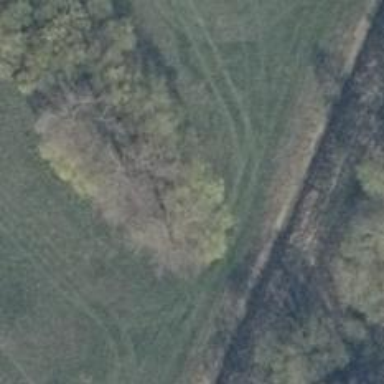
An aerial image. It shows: Row of trees in natural setting.